【题型】填空题　【知识点】解析几何　【难度】medium
如图在等腰直角三角形$ABC$中，$AB=AC=1$，点$P$是边$AB$上异于$A,B$的一点，光线从点$P$出发，经$BC,CA$反射后又回到点$P$，如图所示，若光线$QR$经过$\triangle ABC$的重心$G$，则线段$AP$的长度是\_\_\_\_\_\_；直线$PQ$的斜率为\_\_\_\_\_\_.

\vspace{0.2cm}
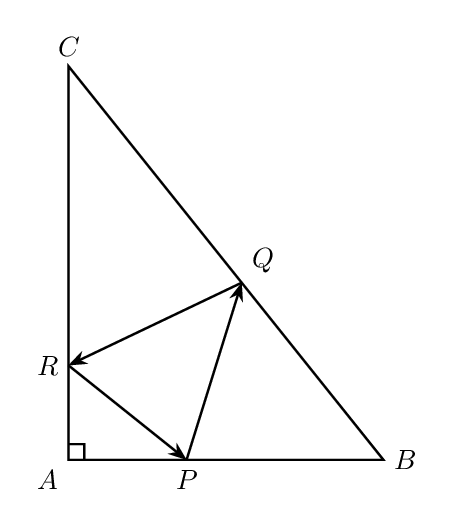
【解答】

\noindent \textbf{【答案】} $\boldsymbol{\dfrac{1}{3}}$ \qquad $\boldsymbol{2}$

\vspace{0.2cm}
\noindent \textbf{【分析】} 根据已知，利用对称性、重心的性质，求出对称点坐标，联立直线方程进行求解.

\vspace{0.2cm}
\noindent \textbf{【详解】}

\vspace{0.2cm}
\noindent 建立如图所示的平面直角坐标系，可得$B(1,0),C(0,1)$，
所以直线$BC$的方程为$x+y-1=0$.$\triangle ABC$的重心$G$的坐标为$\left(\dfrac{1}{3},\dfrac{1}{3}\right)$，
设点$P(a,0),(a>0)$,$M,N$分别是点$P$关于直线$BC$和$y$轴的对称点，
连接$NR,QM$，所以$N(-a,0)$，设$M(x_0,y_0)$，
则有$\begin{cases} \dfrac{y_0-0}{x_0-a}\cdot(-1)=-1 \\ \dfrac{a+x_0}{2}+\dfrac{0+y_0}{2}-1=0 \end{cases}$，解得$\begin{cases} x_0=1 \\ y_0=1-a \end{cases}$，所以$M(1,1-a)$，
由光的反射原理可知，$M,N,Q,R$四点共线，所以$k_{MN}=k_{GN}$，即$\dfrac{1-a}{1+a}=\dfrac{\dfrac{1}{3}}{\dfrac{1}{3}+a}$，
解得$a=\dfrac{1}{3}$，此时$AP=\dfrac{1}{3}$，
所以$N\left(-\dfrac{1}{3},0\right),M\left(1,\dfrac{2}{3}\right),P\left(\dfrac{1}{3},0\right)$，直线$MN$的方程为$3x-6y+1=0$，
联立直线$MN$的方程与$BC$的方程有：$\begin{cases} 3x-6y+1=0 \\ x+y-1=0 \end{cases}$，解得$\begin{cases} x=\dfrac{5}{9} \\ y=\dfrac{4}{9} \end{cases}$，即$Q\left(\dfrac{5}{9},\dfrac{4}{9}\right)$，
所以直线$PQ$的斜率为$k_{PQ}=\dfrac{\dfrac{4}{9}-0}{\dfrac{5}{9}-\dfrac{1}{3}}=2$.
故答案为：$\boldsymbol{\dfrac{1}{3}}$；$\boldsymbol{2}$.

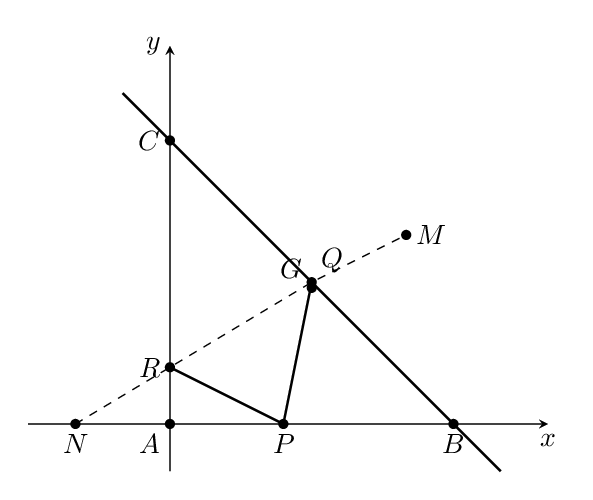